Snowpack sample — Loveland Pass, Silver Plume, Colorado, USA (1/12/25, 11:40 AM MST)
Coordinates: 39.66, -105.88
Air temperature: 7 °F
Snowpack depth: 140 cm
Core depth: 10 cm
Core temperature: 41 °F
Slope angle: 11°, slope face: 30°
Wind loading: high
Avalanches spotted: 2
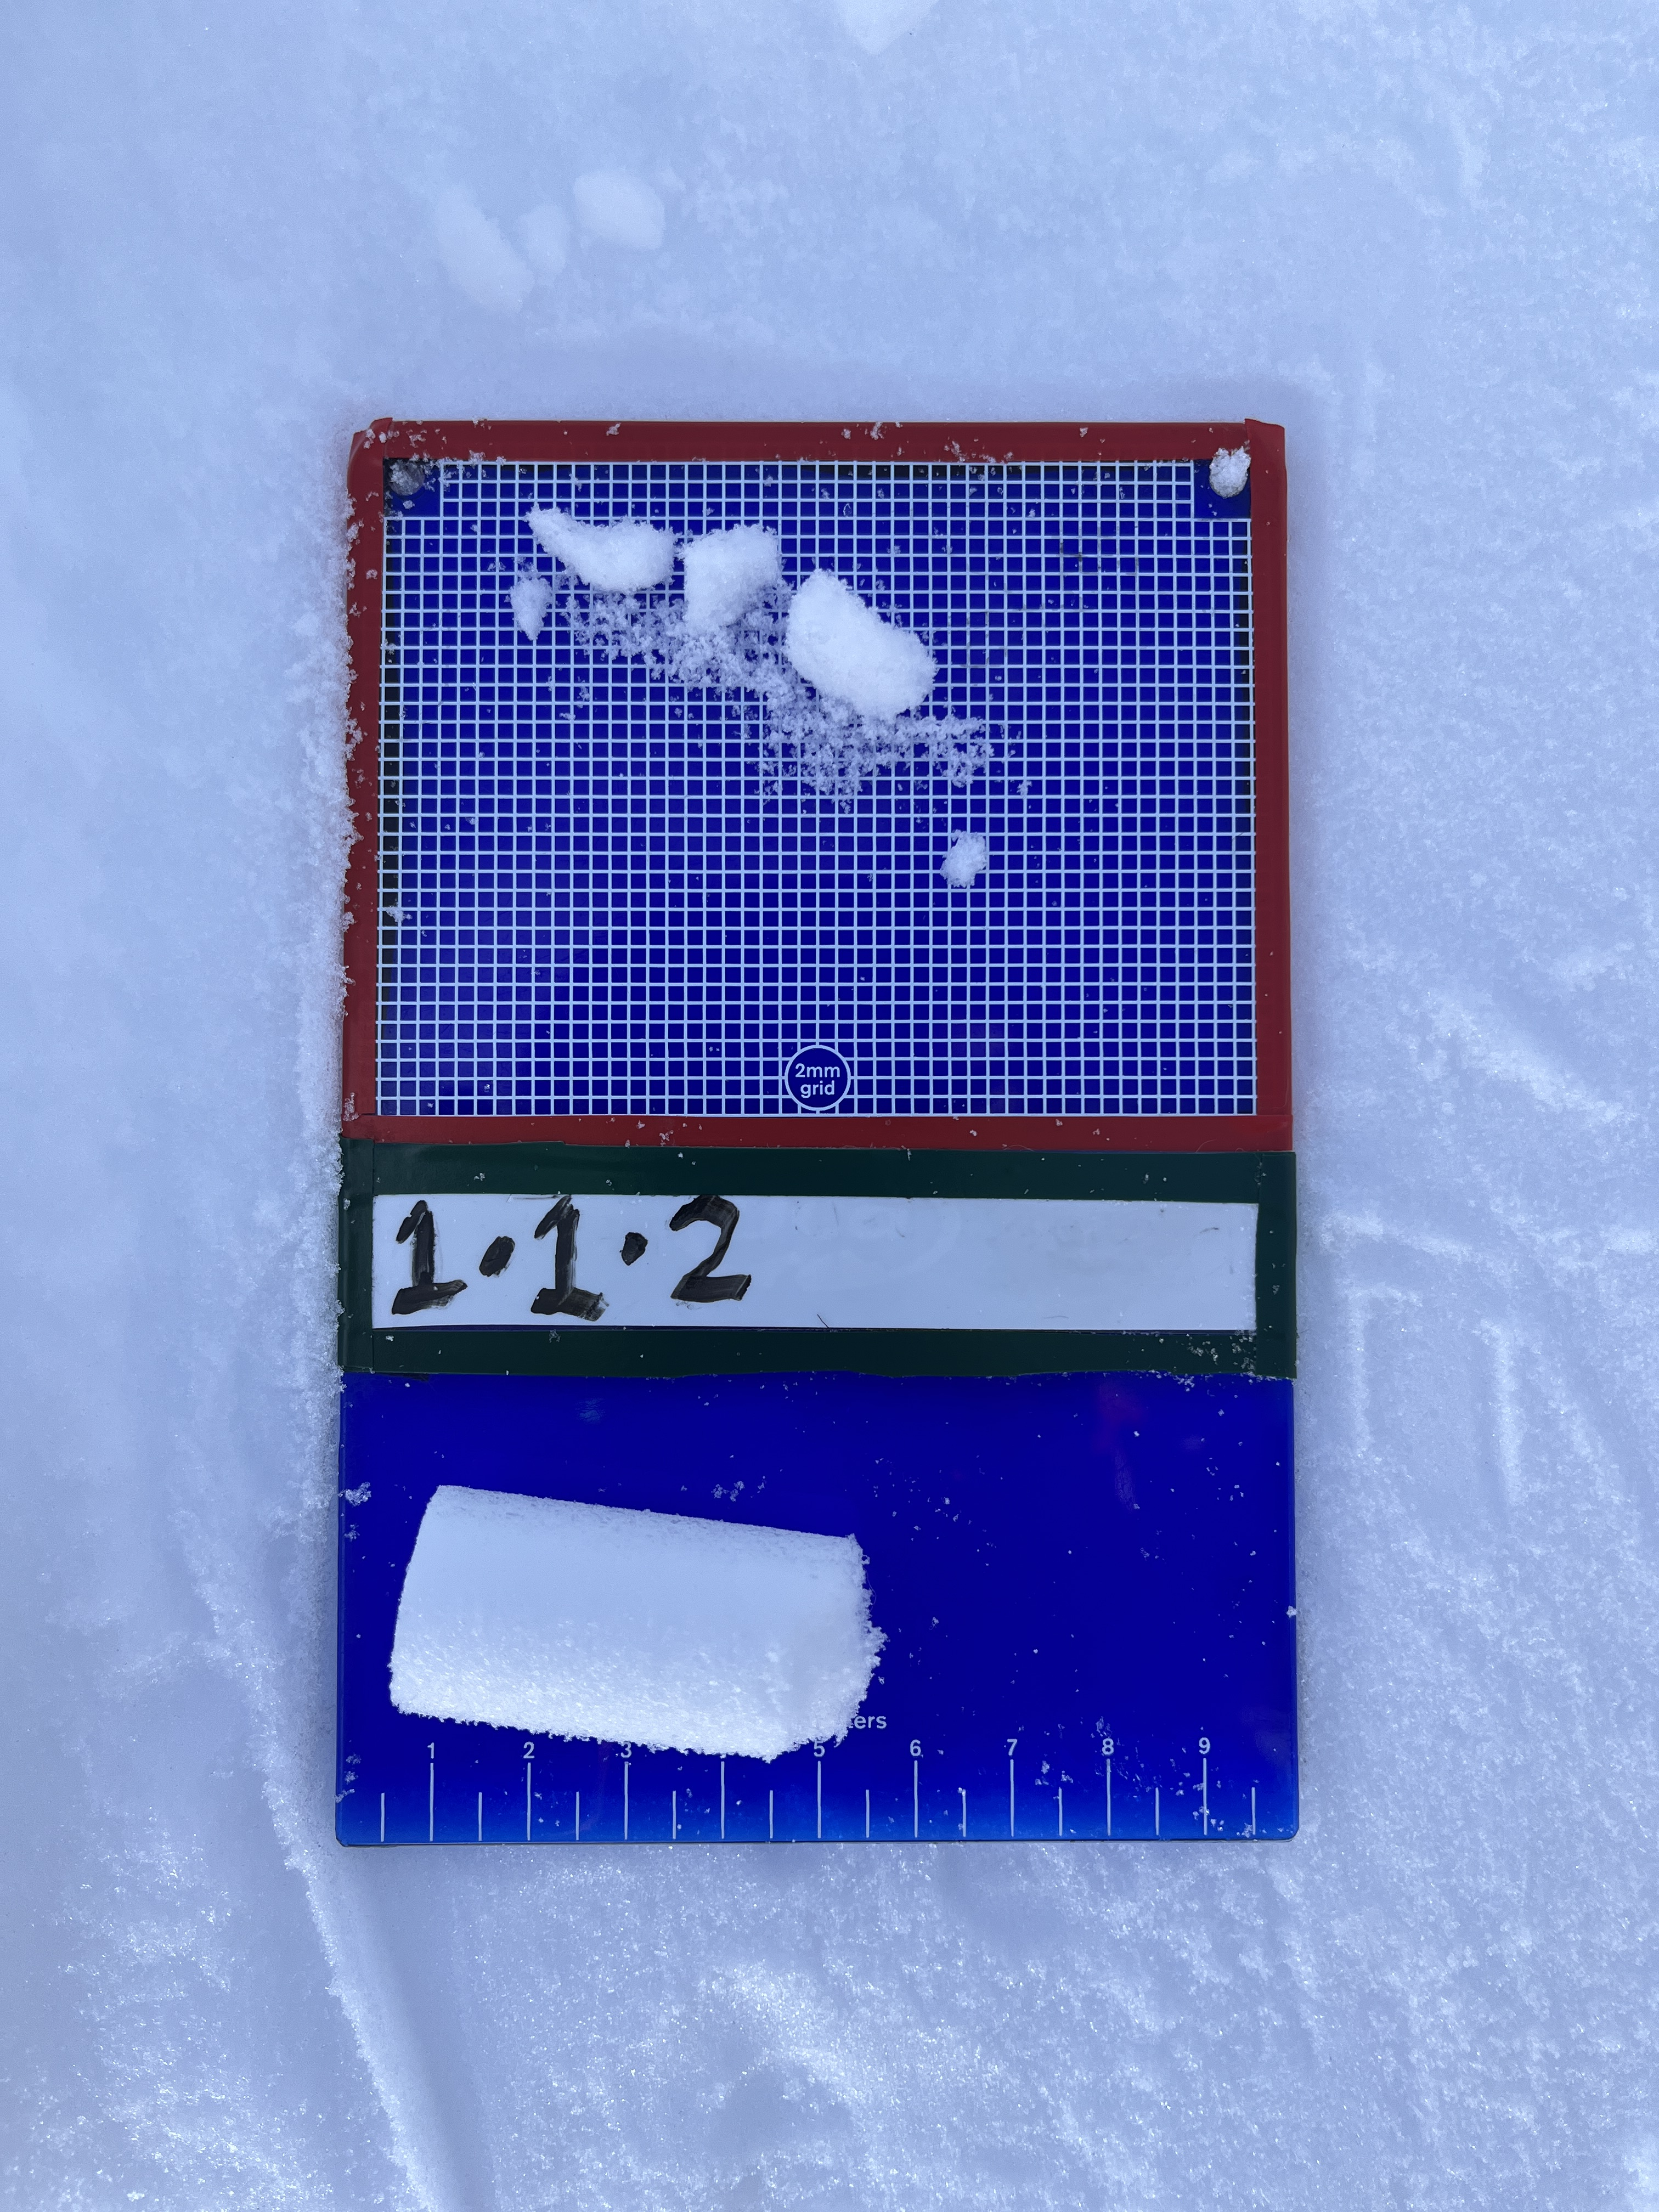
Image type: crystal_card
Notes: Pilot using slightly modified coring method that took too large segment for snow profile picturing, advised not to use in higher level models. Two avalanche on south face nearby, partially cloudy with light snow in the last 24 hours. Lots of wind loading on eastern features.